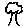
Label: tree